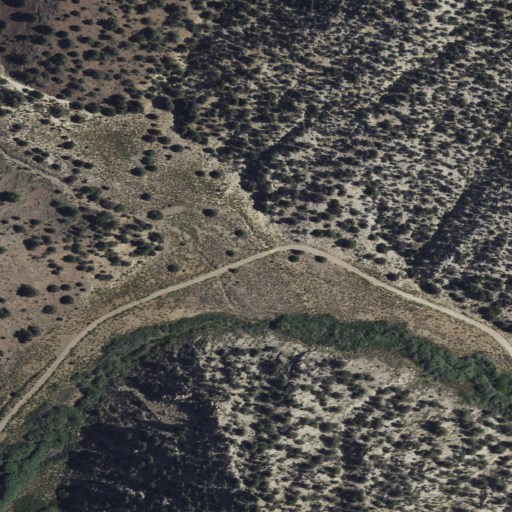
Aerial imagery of valley in California named Mill Canyon containing evergreen forest, shrub, and woody wetlands